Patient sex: F
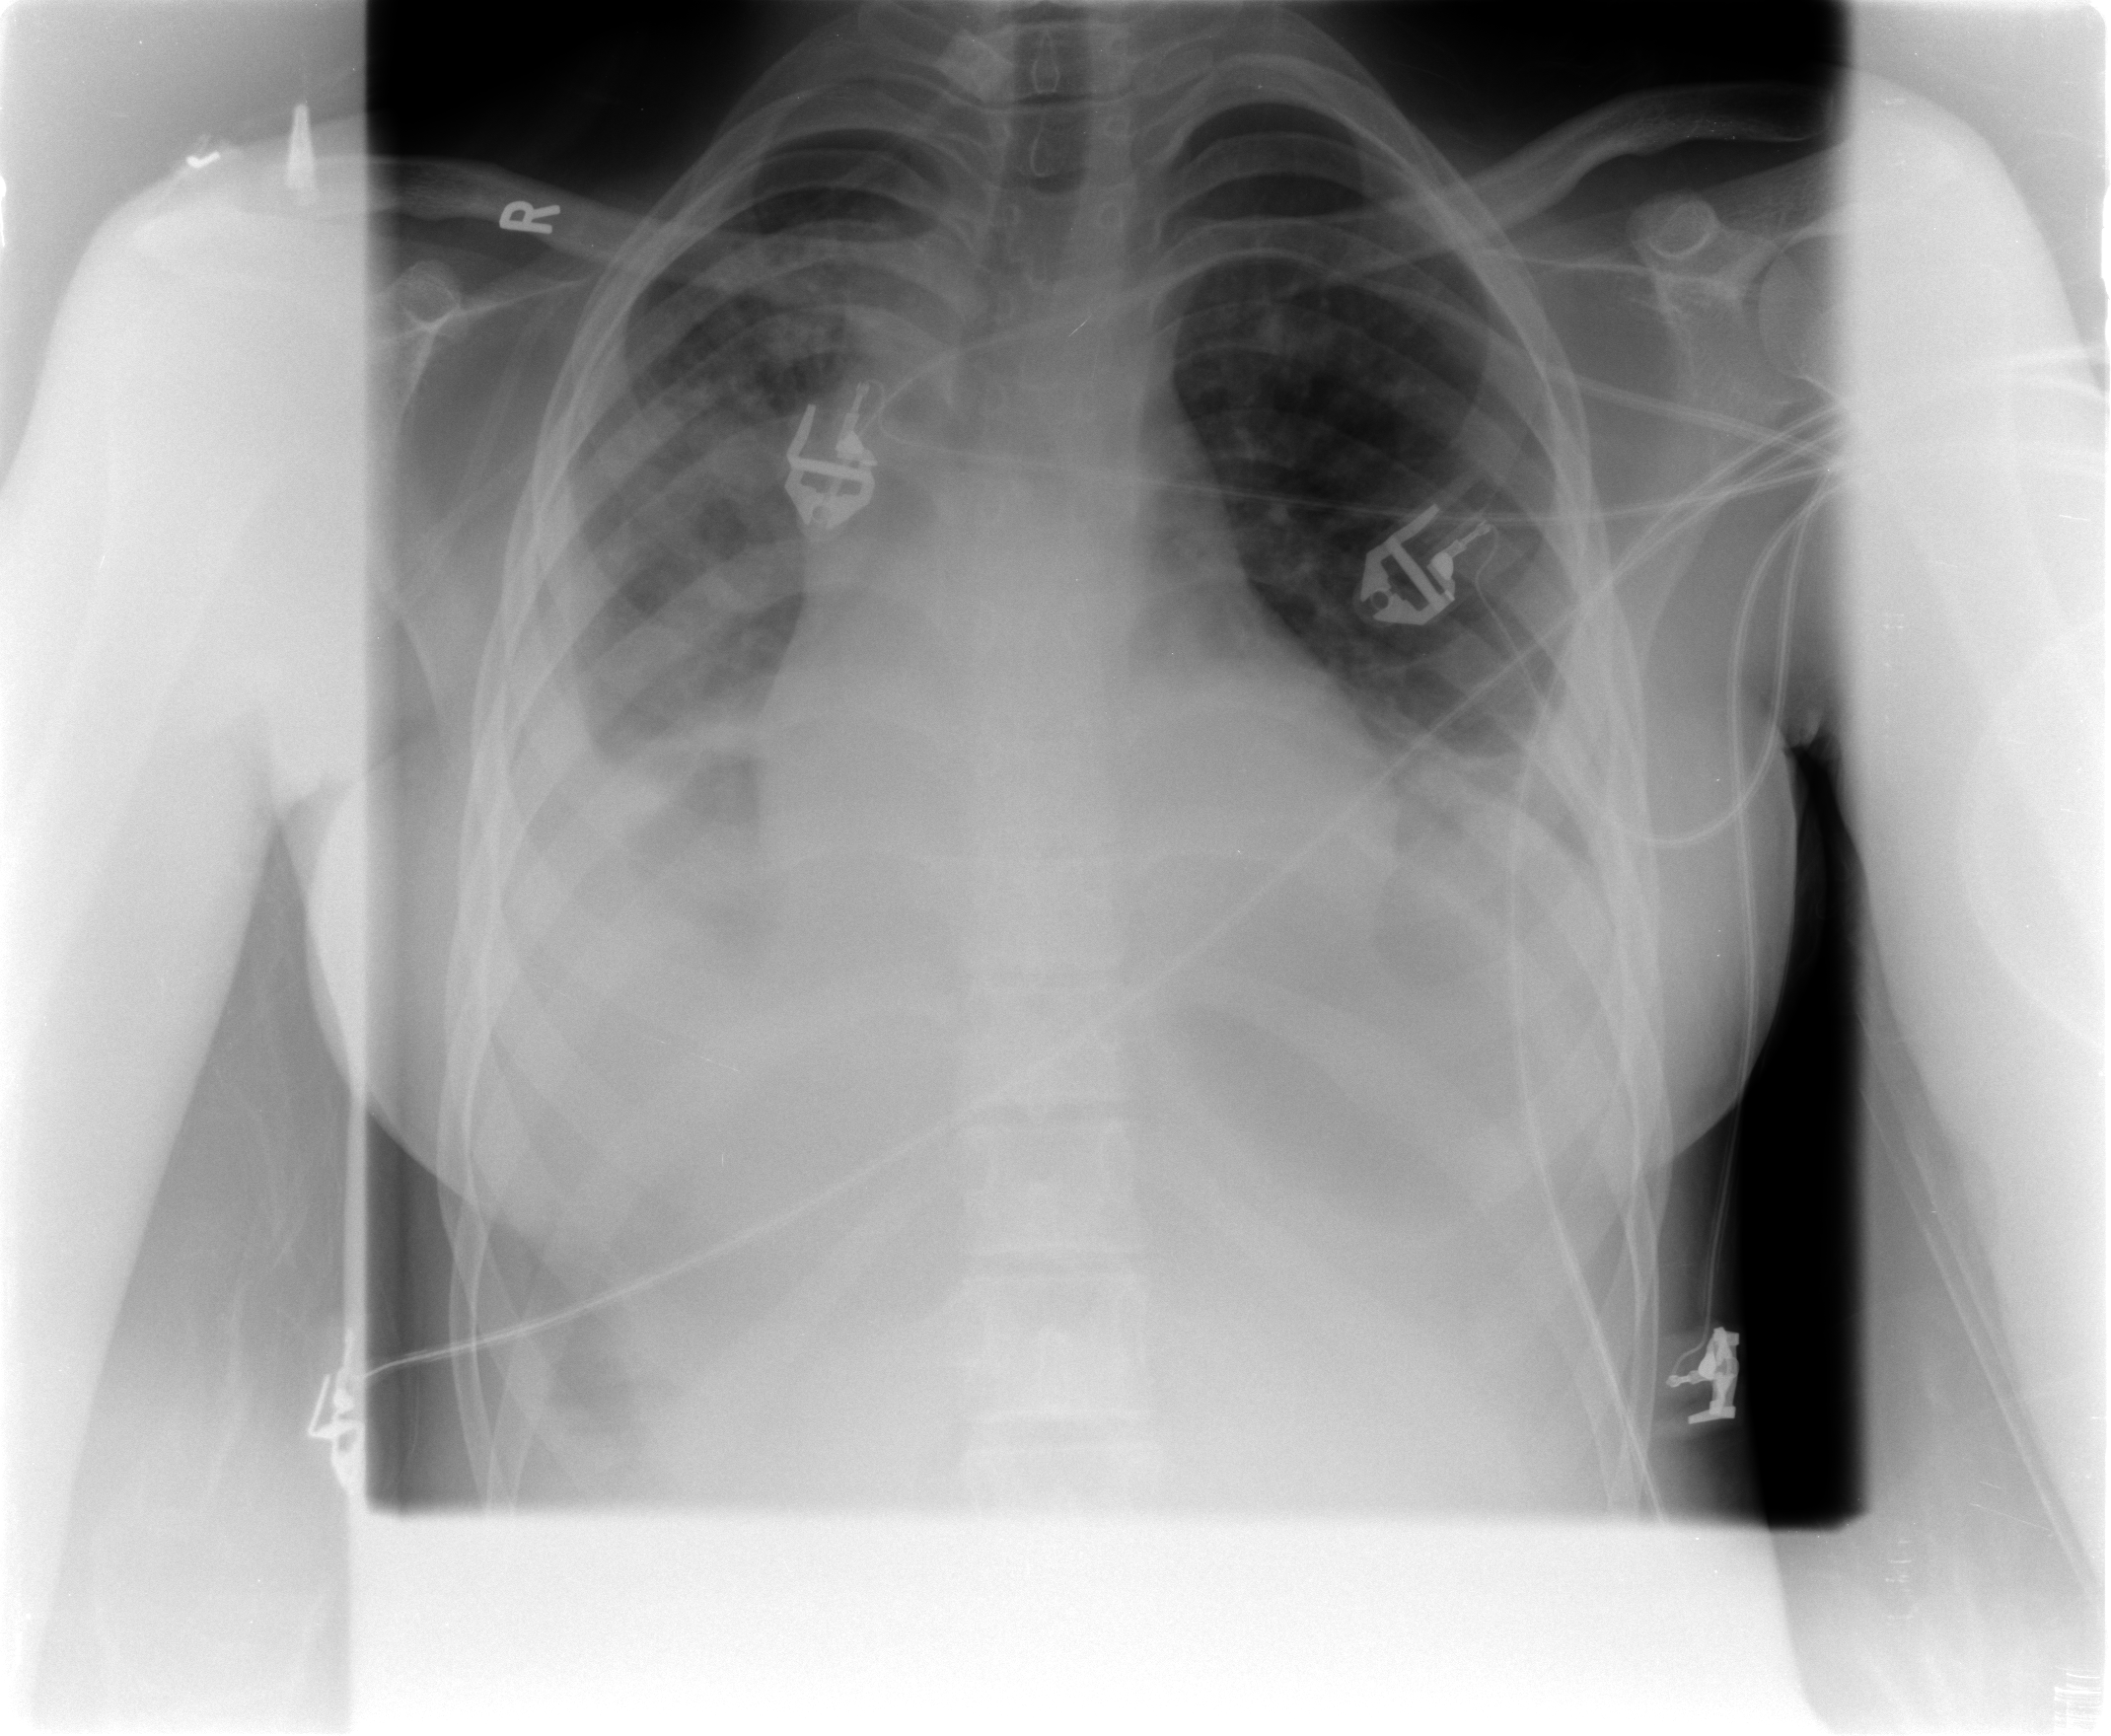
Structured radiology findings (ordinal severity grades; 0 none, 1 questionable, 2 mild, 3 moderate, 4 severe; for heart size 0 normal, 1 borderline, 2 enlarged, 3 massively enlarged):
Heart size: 2
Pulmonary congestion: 3
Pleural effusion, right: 2
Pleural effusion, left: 2
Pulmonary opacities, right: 3
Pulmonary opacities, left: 2
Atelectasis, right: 3
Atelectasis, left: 2